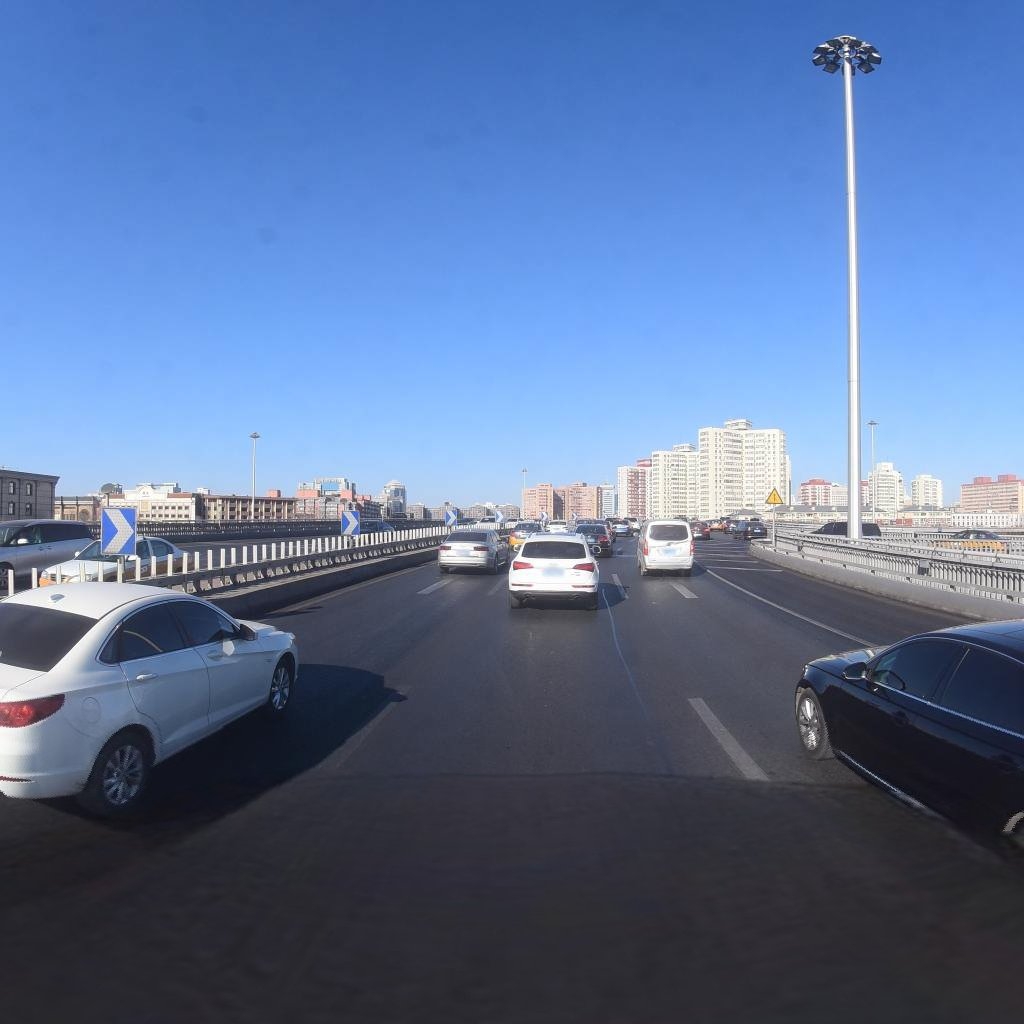
Region: Xicheng
Road damage annotations: longitudinal patch